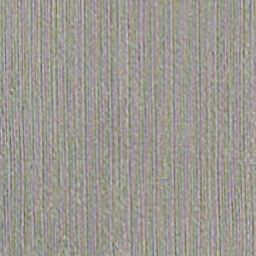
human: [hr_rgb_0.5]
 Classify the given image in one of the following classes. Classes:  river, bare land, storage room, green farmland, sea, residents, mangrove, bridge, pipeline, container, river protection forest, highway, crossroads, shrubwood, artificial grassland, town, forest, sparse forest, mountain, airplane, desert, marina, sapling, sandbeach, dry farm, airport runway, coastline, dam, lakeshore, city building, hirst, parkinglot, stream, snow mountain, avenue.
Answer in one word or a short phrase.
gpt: dry farm